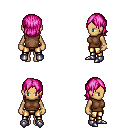
a pixel art fantasy rpg character, female body template, human, tanned skin, brown sleeveless shirt, gold greaves, pink long bangs hairstyle, bracelets, metal boots, four views (front, back, left, right), 2x2 character sprite sheet, small pixel art, hard edges, no anti-aliasing